Question:
I must custom UITextField like the image above, so i try to write my custom class extend UITextField class.
But my problem is: stroke shadow outline of rect, and set white background for textfield inside
my custom code is:
'''
- (void)drawRect:(CGRect)rect
{
// Drawing code
self.autocorrectionType = UITextAutocorrectionTypeNo;
self.autocapitalizationType = UITextAutocapitalizationTypeNone;
CALayer *layer = self.layer;
layer.cornerRadius = 15.0;
layer.masksToBounds = YES;
layer.borderWidth = 1.0;
layer.borderColor = [[UIColor colorWithRed:0 green:0 blue:0 alpha:1] CGColor];
[layer setShadowColor: [[UIColor blackColor] CGColor]];
[layer setShadowOpacity:1];
[layer setShadowOffset: CGSizeMake(2.0, 2.0)];
[self setClipsToBounds:NO];
[self setContentVerticalAlignment:UIControlContentVerticalAlignmentCenter];
[self setContentHorizontalAlignment:UIControlContentHorizontalAlignmentLeft];
}
- (CGRect)textRectForBounds:(CGRect)bounds {
return CGRectMake(bounds.origin.x + 20, bounds.origin.y + 8,
bounds.size.width - 40, bounds.size.height - 16);
}
- (CGRect)editingRectForBounds:(CGRect)bounds {
return [self textRectForBounds:bounds];
}
'''
So my question is: what code i'm missing(here is set white background inside, set outline shadow for border) thanks for your helps!
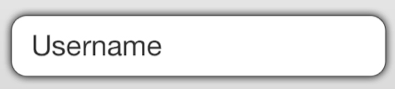
Answer: Have you try this first?
'self.textField.background = myUIImage; self.textField.borderStyle = UITextBorderStyleNone;'